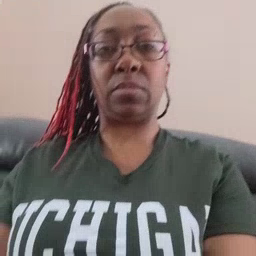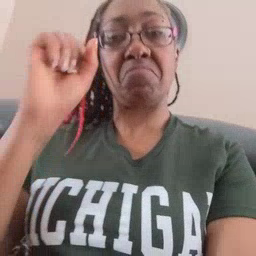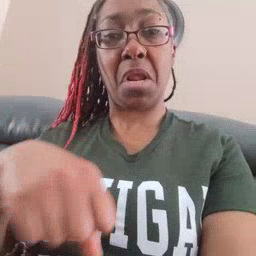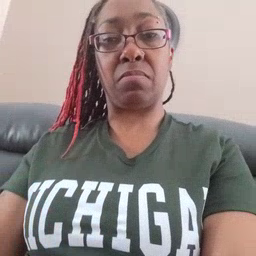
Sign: can